Question: '''
import numpy as np
import matplotlib.pyplot as plt
import pandas as pd
import seaborn as sns; sns.set()
import csv
dataset = pd.read_csv('bbkp1.csv')
X = dataset.iloc[:,[2,1]].values
from sklearn.cluster import KMeans
wcss = []
for i in range(1, 11):
kmeans = KMeans(n_clusters=i, init='k-means++', max_iter=300,n_init=10, random_state=0)
kmeans.fit(X)
wcss.append(kmeans.inertia_)
plt.plot(range(1,11), wcss)
plt.title('The Elbow Method Graph')
plt.xlabel('Number of Clusters')
plt.ylabel('WCSS')
plt.show()
kmeans = KMeans(n_clusters=5,init='k-means++',max_iter=300,n_init=10,random_state=0)
y_kmeans = kmeans.fit_predict(X)
x_kmeans = kmeans.fit_predict(X)
centers = kmeans.cluster_centers_
plt.scatter(X[y_kmeans==0,0],X[y_kmeans==0,1],s=20,c='red',label='Cluster 1')
plt.scatter(X[y_kmeans==1,0],X[y_kmeans==1,1],s=20,c='blue',label='Cluster 2')
plt.scatter(X[y_kmeans==2,0],X[y_kmeans==2,1],s=20,c='green',label='Cluster 3')
plt.scatter(X[y_kmeans==3,0],X[y_kmeans==3,1],s=20,c='cyan',label='Cluster 4')
plt.scatter(X[y_kmeans==4,0],X[y_kmeans==4,1],s=20,c='magenta',label='Cluster 5')
plt.scatter(kmeans.cluster_centers_[:,0], kmeans.cluster_centers_[:,1], s=70, c='yellow', label='Centroids')
plt.title('Clusters of Bandar Baru Kangkar Pulai')
plt.xlabel('Longitude')
plt.ylabel('Latitude')
plt.legend()
plt.show()
'''
the coordinate latitude 1.5xx and longitude 103.xx of my dataset. But when I run the code, the graph show x-axis values in exponent values instead of 103.xxx. here is the result of the graph I got:

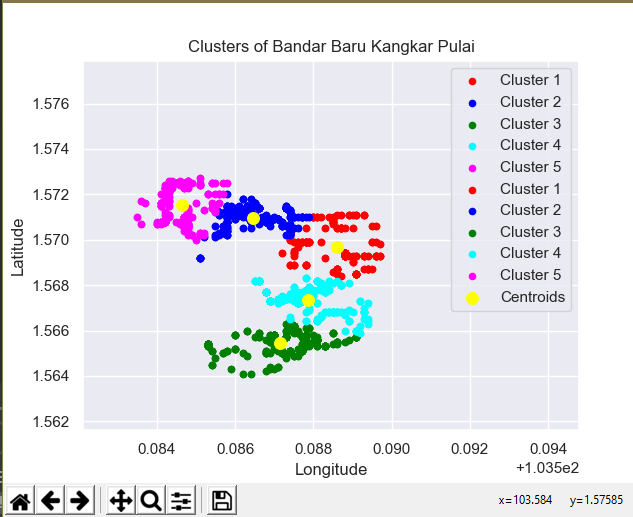
Answer: I'm not sure why it's showing values in that way,
but you can manually format the ticker string using 'matplotlib.ticker.FormatStrFormatter'.
Here is the <URL> to the documentation.
'''
import csv
import numpy as np
import matplotlib.pyplot as plt
from matplotlib.ticker import FormatStrFormatter
import pandas as pd
import seaborn as sns
from sklearn.cluster import KMeans
sns.set()
dataset = pd.read_csv('bbkp1.csv')
X = dataset.iloc[:, [2,1]].values
kmeans = KMeans(n_clusters=5,init='k-means++',max_iter=300,n_init=10,random_state=0)
y_kmeans = kmeans.fit_predict(X)
x_kmeans = kmeans.fit_predict(X)
centers = kmeans.cluster_centers_
fig, ax = plt.subplots()
ax.scatter(X[y_kmeans==0,0],X[y_kmeans==0,1],s=20,c='red',label='Cluster 1')
ax.scatter(X[y_kmeans==1,0],X[y_kmeans==1,1],s=20,c='blue',label='Cluster 2')
ax.scatter(X[y_kmeans==2,0],X[y_kmeans==2,1],s=20,c='green',label='Cluster 3')
ax.scatter(X[y_kmeans==3,0],X[y_kmeans==3,1],s=20,c='cyan',label='Cluster 4')
ax.scatter(X[y_kmeans==4,0],X[y_kmeans==4,1],s=20,c='magenta',label='Cluster 5')
ax.scatter(kmeans.cluster_centers_[:,0], kmeans.cluster_centers_[:,1], s=70, c='yellow', label='Centroids')
ax.xaxis.set_major_formatter(FormatStrFormatter('%.3f')) # 3 decimal places
plt.title('Clusters of Bandar Baru Kangkar Pulai')
plt.xlabel('Longitude')
plt.ylabel('Latitude')
plt.legend()
plt.show()
'''